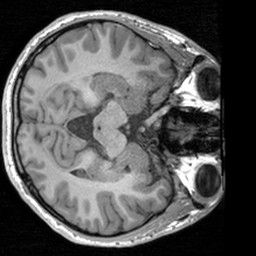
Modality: T1w
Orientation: axial
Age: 21
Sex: male
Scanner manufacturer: siemens
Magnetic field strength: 3 T
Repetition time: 1.9 s
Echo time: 0.00226 s